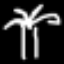
Label: palm tree